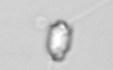
Label: Chaetoceros_didymus